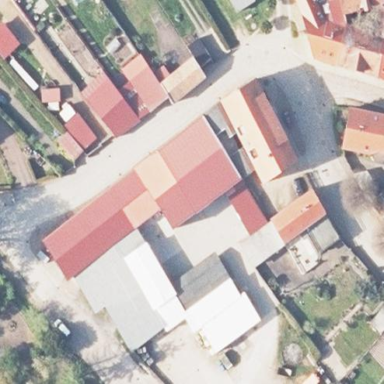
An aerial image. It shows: Industrial building.